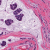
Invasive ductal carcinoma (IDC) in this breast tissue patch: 0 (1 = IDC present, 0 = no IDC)